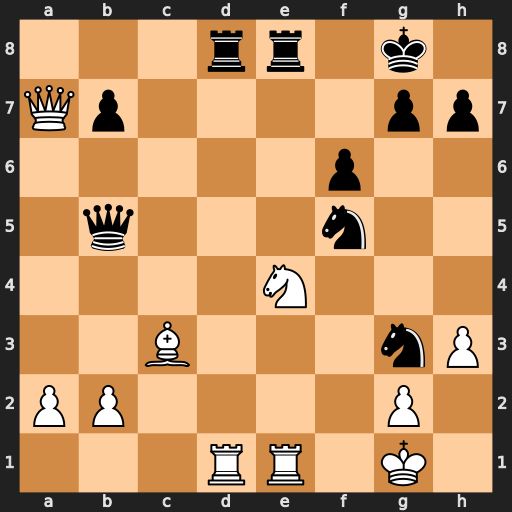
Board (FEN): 3rr1k1/Qp4pp/5p2/1q3n2/4N3/2B3nP/PP4P1/3RR1K1
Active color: w
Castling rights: -
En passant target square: -
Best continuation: Rxd8 Rxd8 Nxg3 Nxg3 Qe3 Nf5 Qe6+